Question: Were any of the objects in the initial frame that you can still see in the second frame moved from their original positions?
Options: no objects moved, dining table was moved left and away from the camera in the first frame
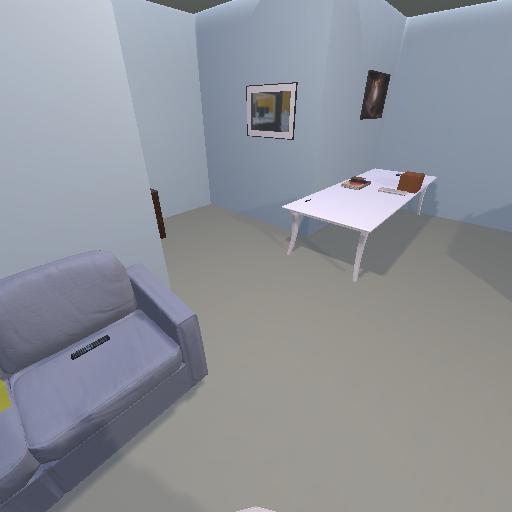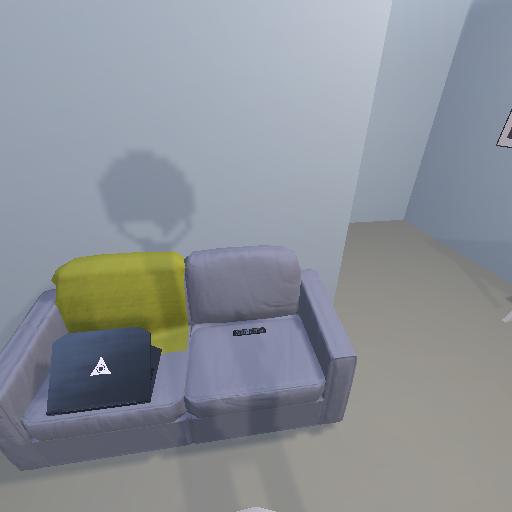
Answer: no objects moved